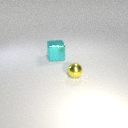
large cyan metal cube behind small yellow metal sphere